Question: I think when you apply force to a body it is applied to origin of body ( could be center of mass ). Now I am trying to to create tetris-like blocks and make them jump by applying linearPulse like this:
'''
body.applyLinearImpulse(0, 5f, this.body.getPosition().x, this.body.getPosition().y, true);
'''
this works excellent if you only have one box fixture as body, but when you create multiple fixtures the origin gets misplaced and I can't place it to center of fixture.
Here is picture of what I mean:

I create fixtures from matrix like this:
'''
int array[][]= {{0,0,0,0,0},
{0,0,1,0,0},
{0,1,1,1,0},
{0,0,0,0,0},
{0,0,0,0,0}};
'''
and I use array to create fixtures like this:
'''
public void setBody(int[][] blocks){
BodyDef def = new BodyDef();
def.type = BodyType.DynamicBody;
def.position.set(new Vector2(100 * WORLD_TO_BOX, 100 * WORLD_TO_BOX));
Body body = world.createBody(def);
body.setTransform(150*WORLD_TO_BOX, 200*WORLD_TO_BOX, -90*MathUtils.degreesToRadians);
for (int x = 0; x < 5; x++) { // HARDCODED 5
for (int y = 0; y < 5; y++) { // HARDCODED 5
if(blocks[x][y] == 1){
PolygonShape poly = new PolygonShape();
Vector2 v = new Vector2((-5/2+x),(-5/2+y));
poly.setAsBox(size/2 * WORLD_TO_BOX, size/2 * WORLD_TO_BOX, v, 0);
body.createFixture(poly, 1);
poly.dispose();
}
}
}
this.body = body;
}
'''
values is 0.032f
and of one block is 32f
so my guestion is, how can I manually set center of mass/origin of my complex multifixture body?
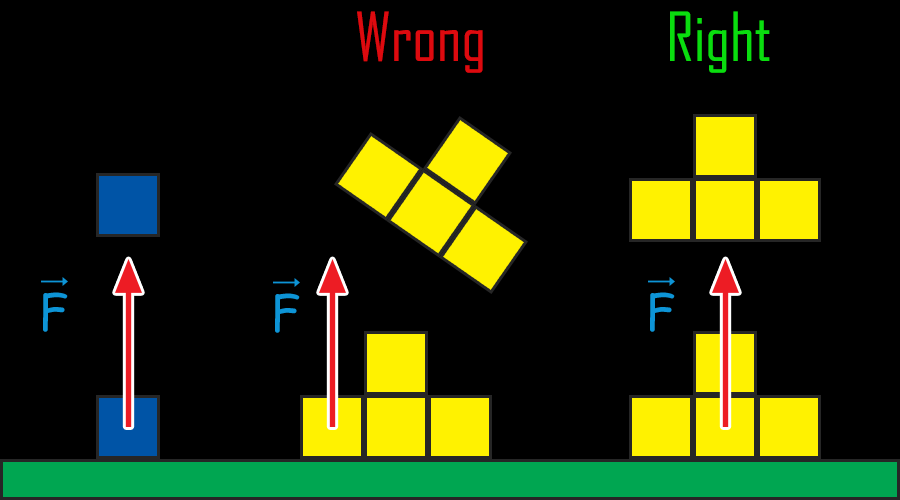
Answer: I don't believe you get to set the center of mass for a body, it is calculated by the system. From the manual:
> You can access the center of mass position in local and world
coordinates. Much of the internal simulation in Box2D uses the center
of mass. However, you should normally not need to access it. Instead
you will usually work with the body transform. For example, you may
have a body that is square. The body origin might be a corner of the
square, while the center of mass is located at the center of the
square.
'''
const b2Vec2& GetPosition() const;
float32 GetAngle() const;
const b2Vec2& GetWorldCenter() const;
const b2Vec2& GetLocalCenter()
'''
I believe you will use GetWorldCenter() as the linear impulse is applied in world coordinates (also per the manual):
> You can apply forces, torques, and impulses to a body. When you apply
a force or an impulse, you provide a world point where the load is
applied.
Was this helpful?